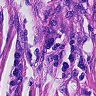
Metastatic tissue present: yes